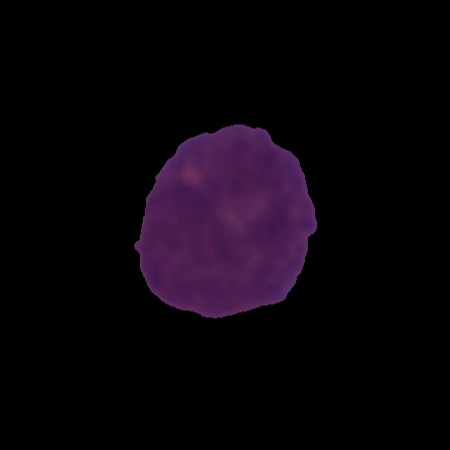
Label: healthy